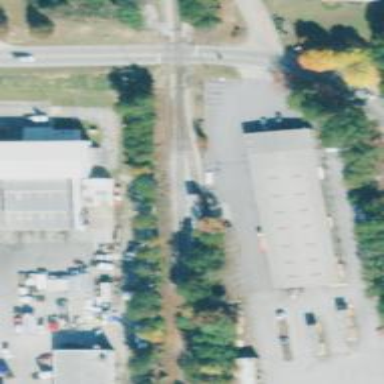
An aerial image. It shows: Loading ramp for railways.